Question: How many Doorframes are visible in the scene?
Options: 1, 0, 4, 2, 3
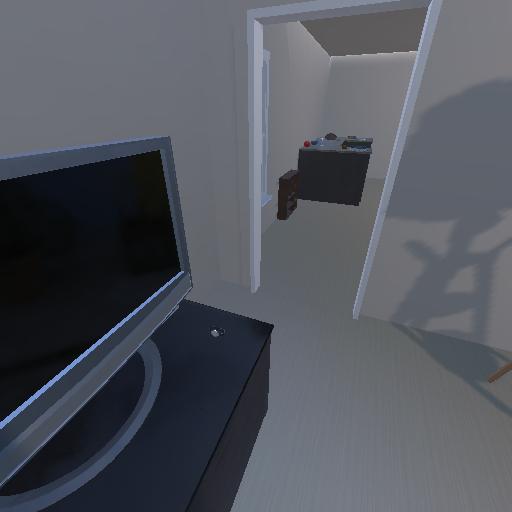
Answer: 1